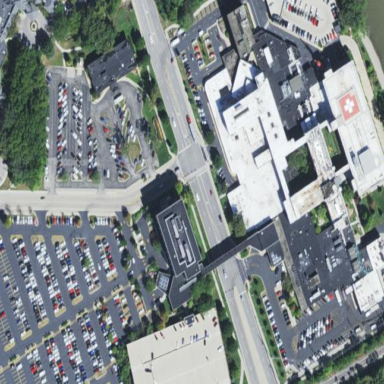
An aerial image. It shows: Hospital providing healthcare services.